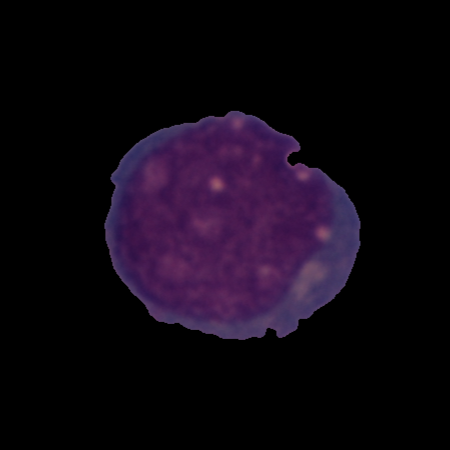
Label: cancer